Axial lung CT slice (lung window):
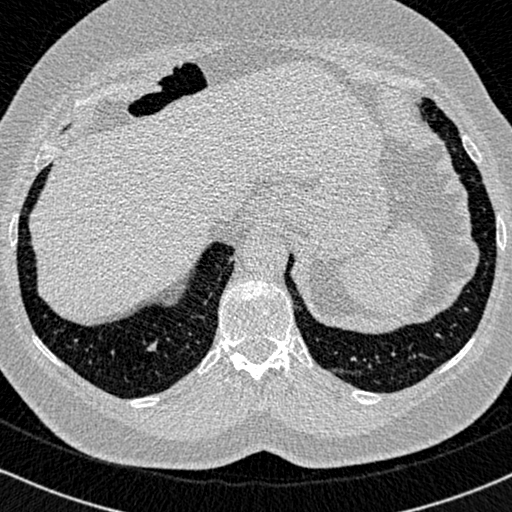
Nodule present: no